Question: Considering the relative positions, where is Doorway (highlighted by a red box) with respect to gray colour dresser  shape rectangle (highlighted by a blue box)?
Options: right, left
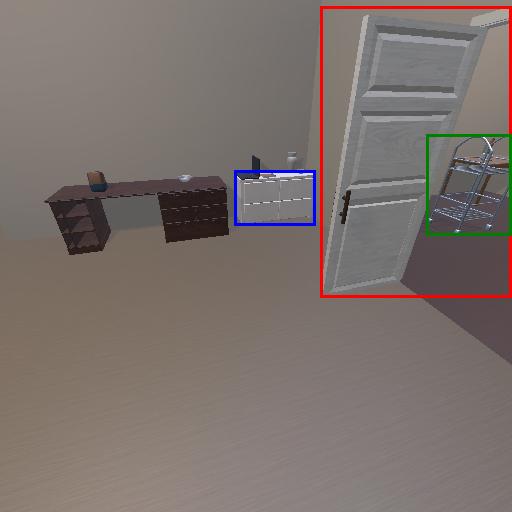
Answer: right